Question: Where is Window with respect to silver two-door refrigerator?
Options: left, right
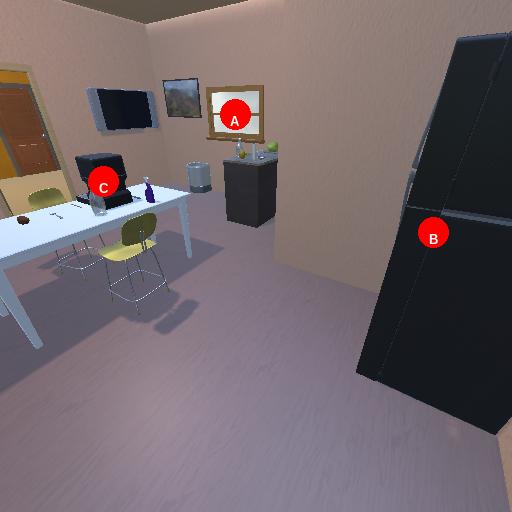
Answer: left